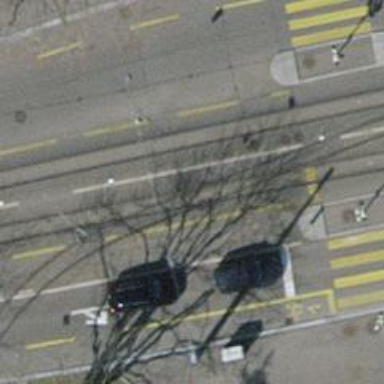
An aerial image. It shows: Railway crossing.